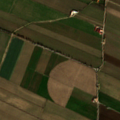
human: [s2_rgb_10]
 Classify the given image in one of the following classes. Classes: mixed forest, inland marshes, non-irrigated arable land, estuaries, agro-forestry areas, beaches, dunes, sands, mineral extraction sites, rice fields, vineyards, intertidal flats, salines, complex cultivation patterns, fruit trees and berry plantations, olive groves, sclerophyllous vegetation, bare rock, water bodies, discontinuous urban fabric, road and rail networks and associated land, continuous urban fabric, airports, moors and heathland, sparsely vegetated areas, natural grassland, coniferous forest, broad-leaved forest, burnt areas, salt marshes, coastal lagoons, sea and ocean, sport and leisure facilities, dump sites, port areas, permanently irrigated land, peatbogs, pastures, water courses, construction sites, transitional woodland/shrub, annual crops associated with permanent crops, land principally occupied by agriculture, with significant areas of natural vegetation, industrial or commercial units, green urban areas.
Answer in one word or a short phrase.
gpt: permanently irrigated land